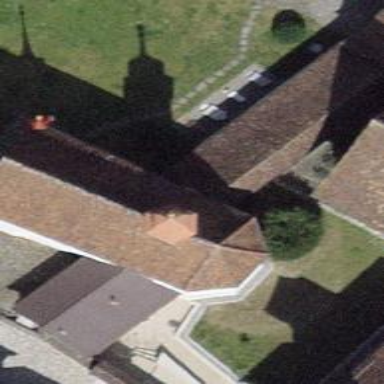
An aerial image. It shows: Historic chapel that is also known as church.